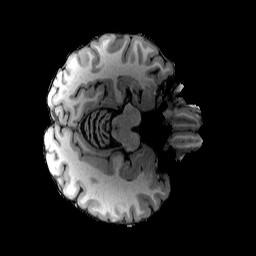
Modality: T1w
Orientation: axial
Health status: healthy